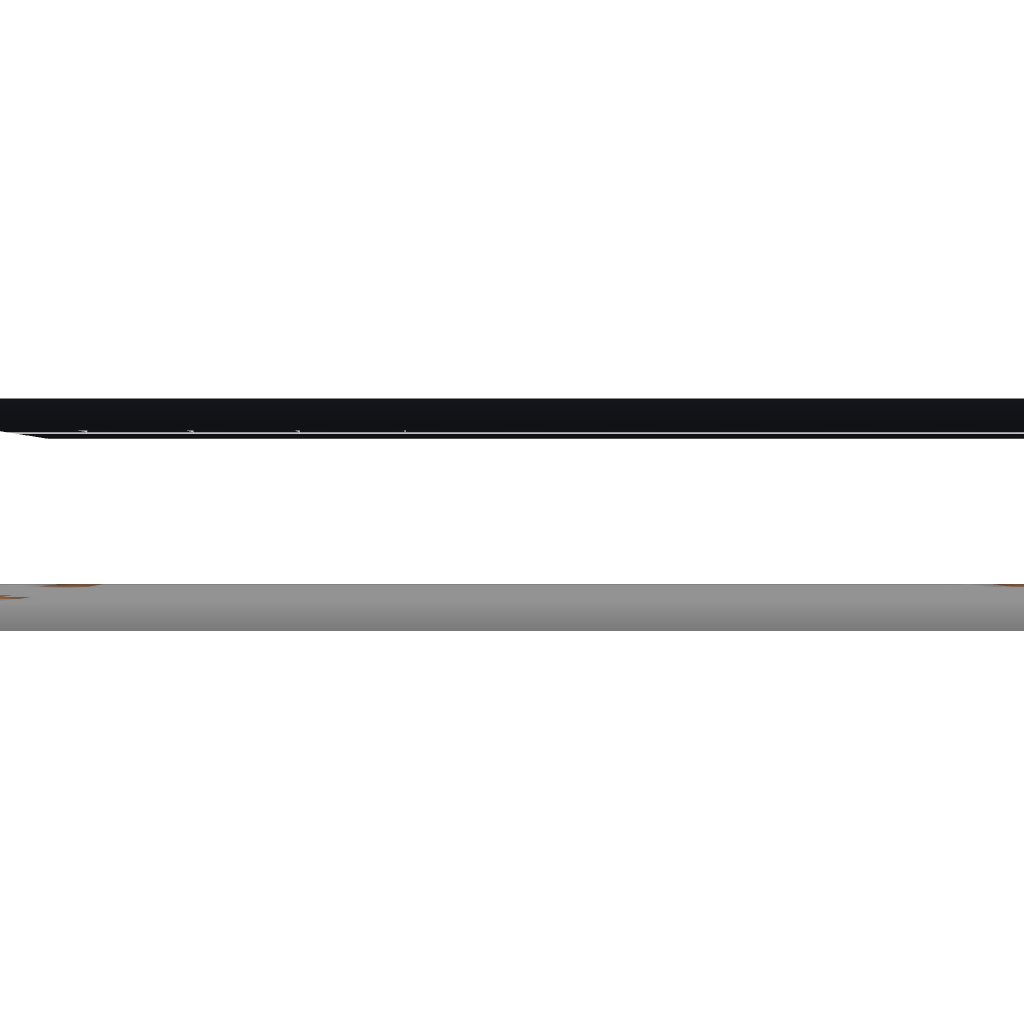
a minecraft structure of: Red road bridge